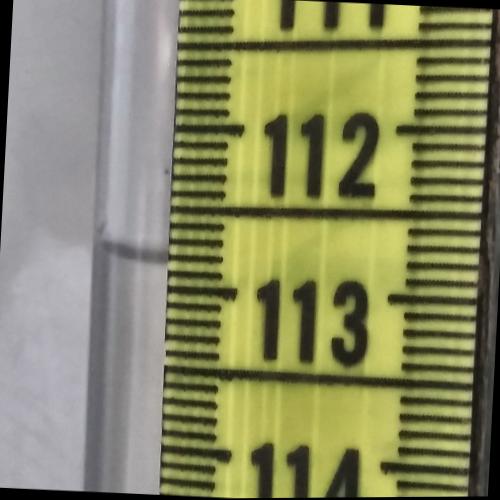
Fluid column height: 112.8 cm